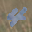
Label: 4